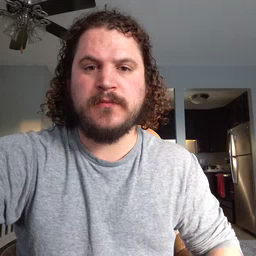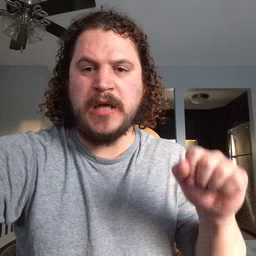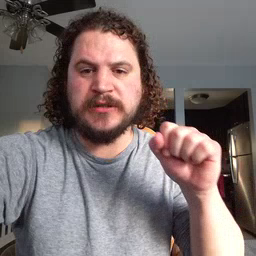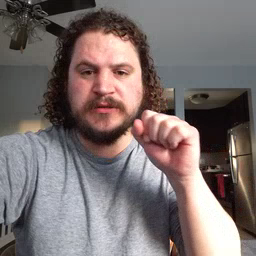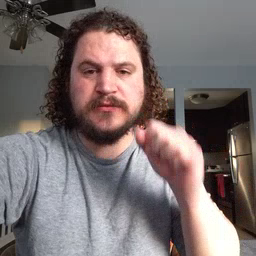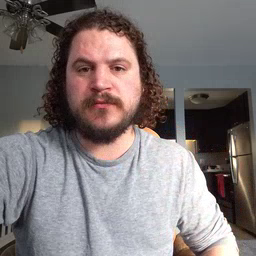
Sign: carrot